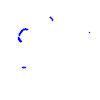
Particle: kaon